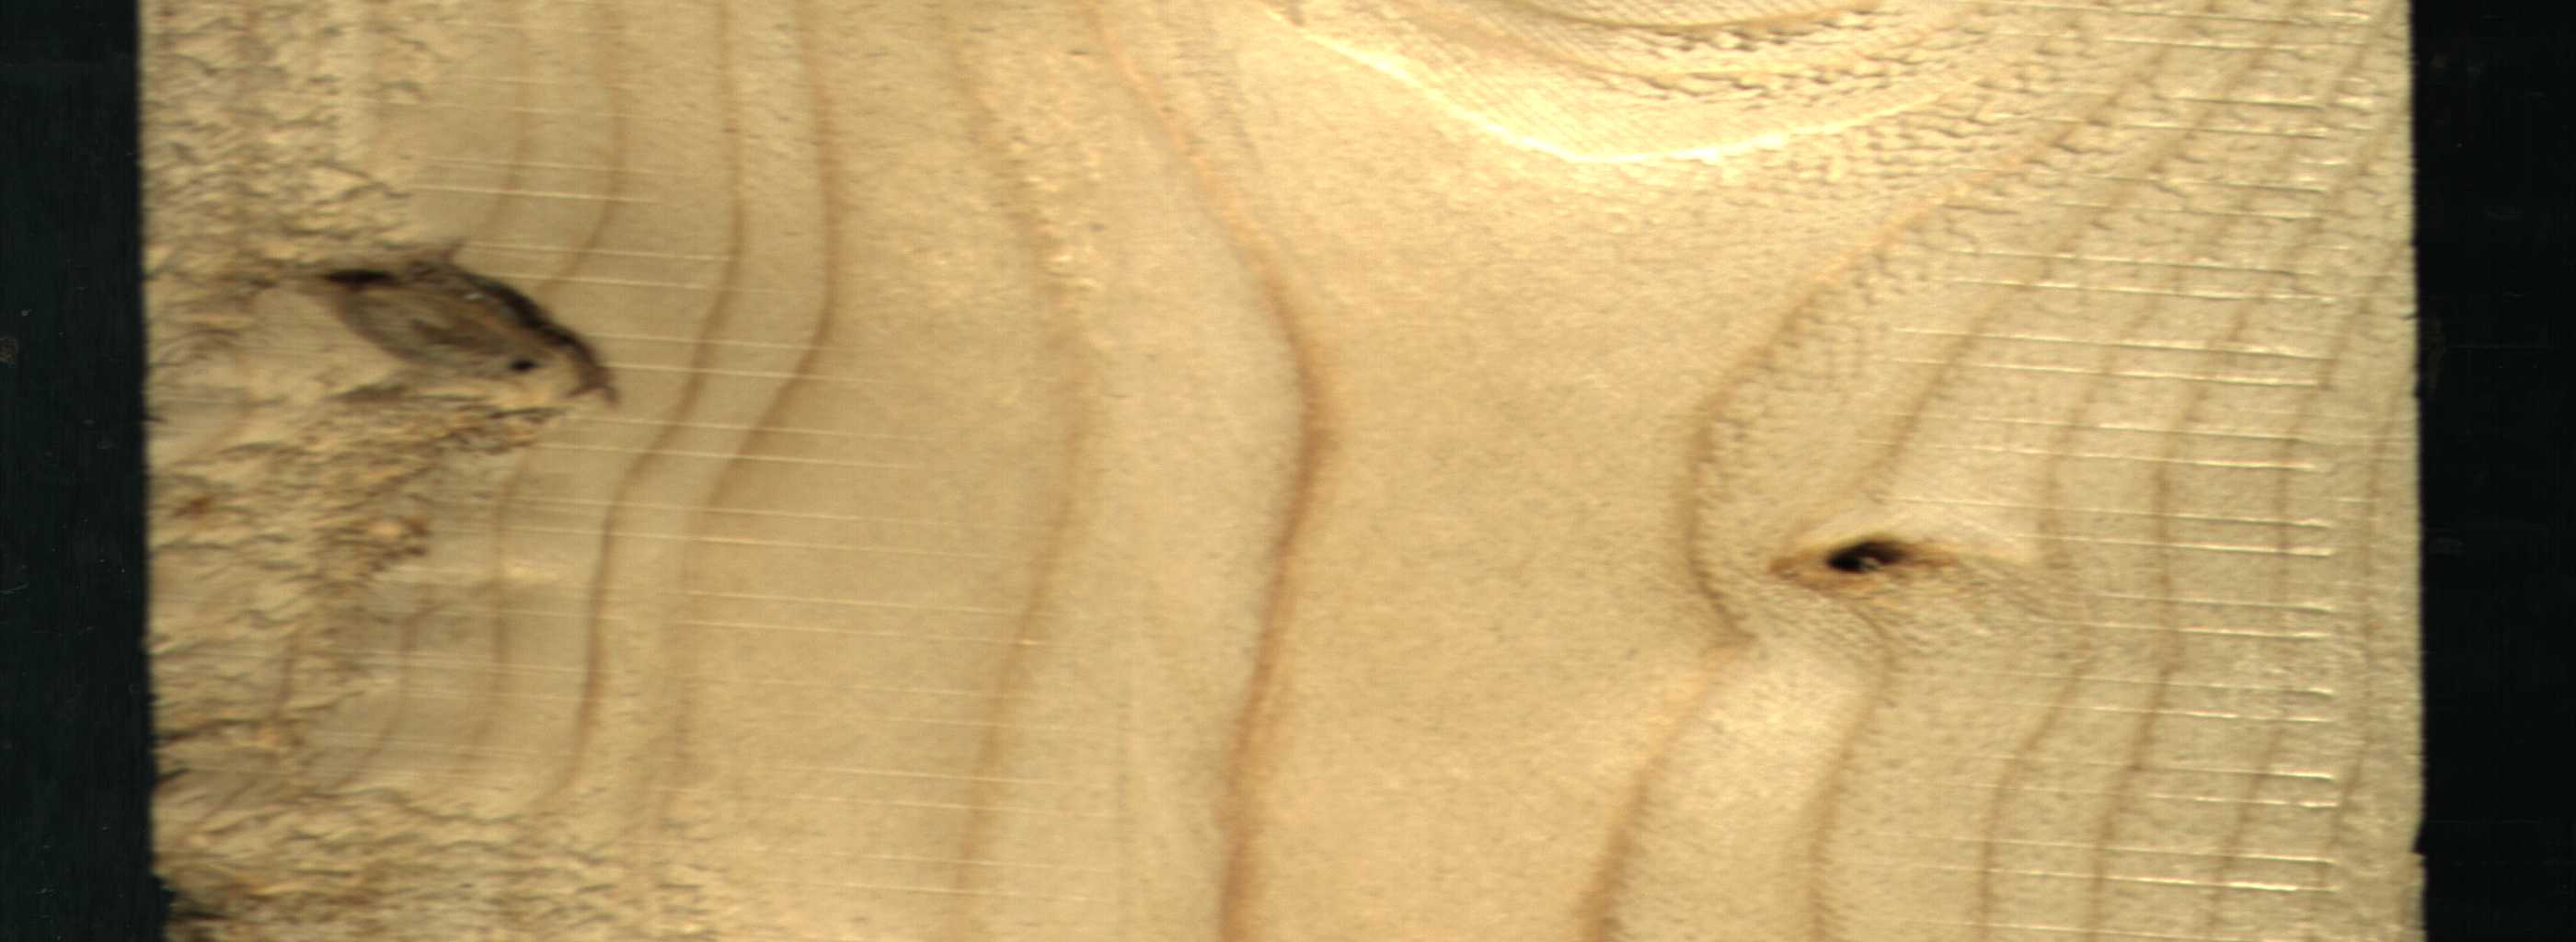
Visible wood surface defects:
Dead_Knot
Dead_Knot